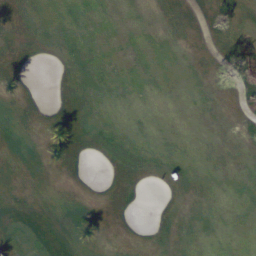
Label: golf course